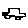
Label: car